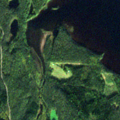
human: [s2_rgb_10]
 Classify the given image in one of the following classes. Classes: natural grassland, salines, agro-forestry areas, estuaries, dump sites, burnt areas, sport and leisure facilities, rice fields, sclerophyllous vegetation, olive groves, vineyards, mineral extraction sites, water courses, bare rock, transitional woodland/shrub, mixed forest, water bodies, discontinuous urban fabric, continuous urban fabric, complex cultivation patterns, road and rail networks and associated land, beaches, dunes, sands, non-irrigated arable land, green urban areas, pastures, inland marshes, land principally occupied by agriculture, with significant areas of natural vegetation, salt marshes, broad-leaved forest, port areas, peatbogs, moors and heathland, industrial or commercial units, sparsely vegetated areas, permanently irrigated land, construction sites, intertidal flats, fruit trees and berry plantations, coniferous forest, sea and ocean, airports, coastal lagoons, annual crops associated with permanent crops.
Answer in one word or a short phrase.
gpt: coniferous forest, mixed forest, water bodies